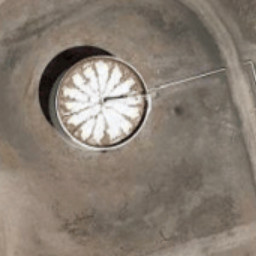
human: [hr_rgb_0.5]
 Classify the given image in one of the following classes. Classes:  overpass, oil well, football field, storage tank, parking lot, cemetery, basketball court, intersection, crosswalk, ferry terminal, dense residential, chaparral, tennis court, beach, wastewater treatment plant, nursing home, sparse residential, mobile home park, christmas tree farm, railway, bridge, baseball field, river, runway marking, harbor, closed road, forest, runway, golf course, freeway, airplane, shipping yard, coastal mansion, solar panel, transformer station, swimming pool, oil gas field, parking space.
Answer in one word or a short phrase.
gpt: storage tank